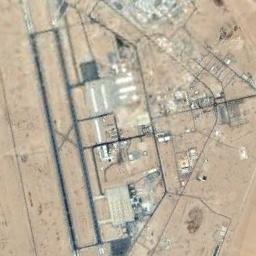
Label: airport